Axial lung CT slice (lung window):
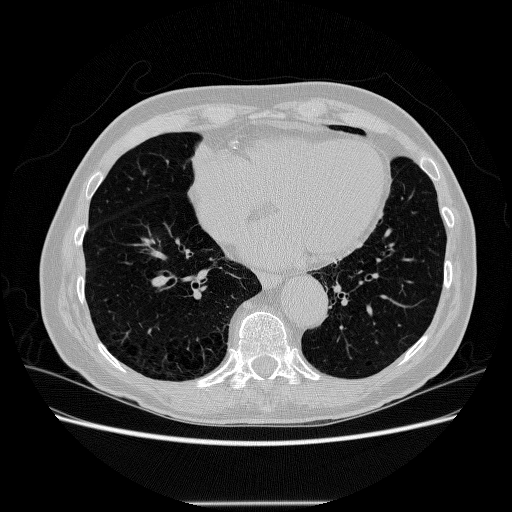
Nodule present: no